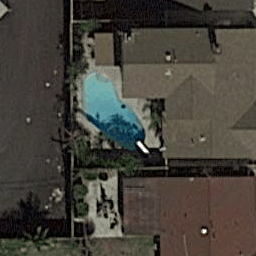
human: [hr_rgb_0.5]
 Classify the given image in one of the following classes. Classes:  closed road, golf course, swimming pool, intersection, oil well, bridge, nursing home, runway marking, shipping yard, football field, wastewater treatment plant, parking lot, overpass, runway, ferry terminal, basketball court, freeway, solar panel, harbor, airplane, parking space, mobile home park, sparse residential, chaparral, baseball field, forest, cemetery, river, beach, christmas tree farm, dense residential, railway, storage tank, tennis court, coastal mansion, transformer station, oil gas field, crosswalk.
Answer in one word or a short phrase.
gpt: swimming pool